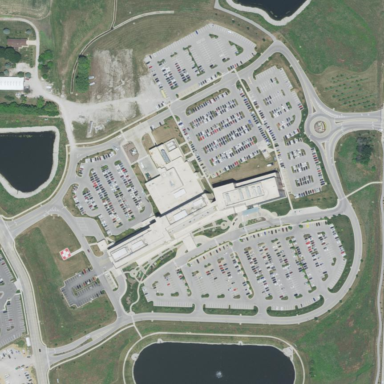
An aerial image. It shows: Hospital providing healthcare services.